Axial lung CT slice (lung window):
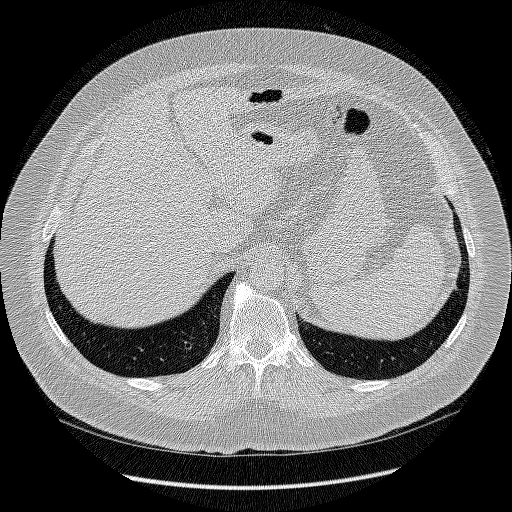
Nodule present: no